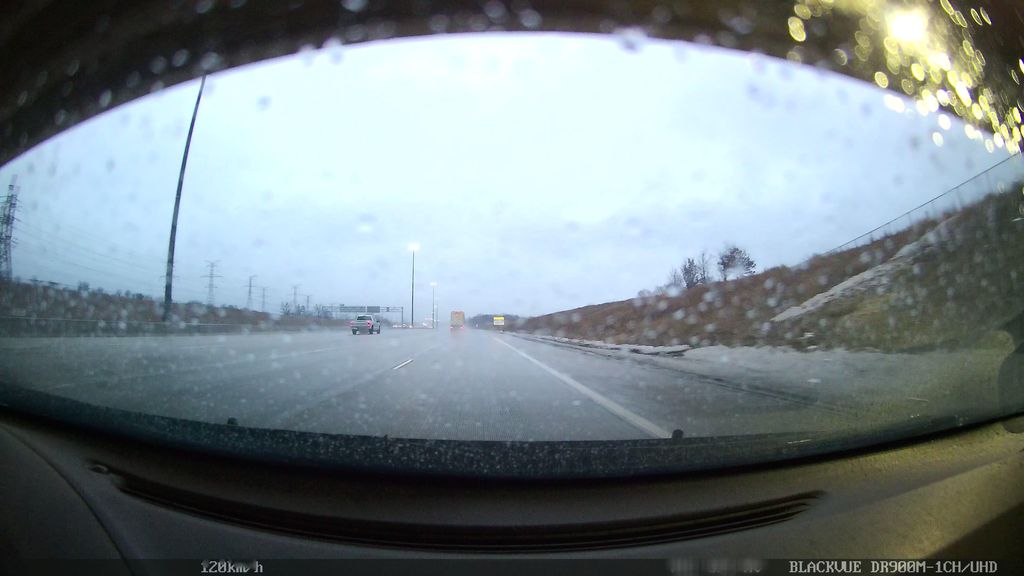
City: toronto